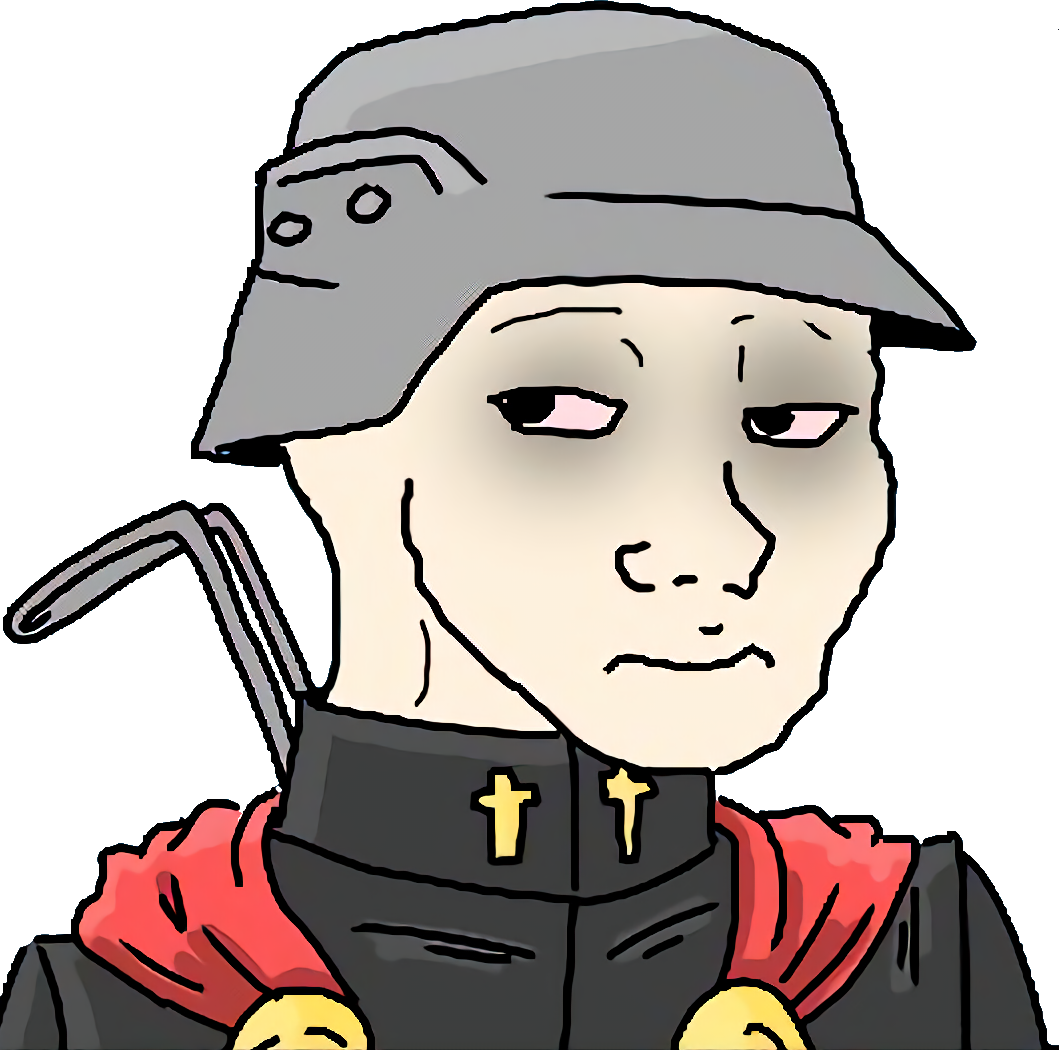
Label: 5_Doomer